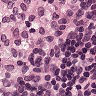
Metastatic tissue present: no